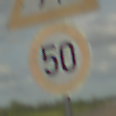
Verkehrszeichen: Geschwindigkeit50
Zusatzzeichen oben: FussgaengerRechts
Umgebung: Outdoor, RoadRail
Tageszeit: Midday
Wetter: PartlyCloudy
Licht: Natural
Jahreszeit: NotSpecified
Kontrast: HighContrast